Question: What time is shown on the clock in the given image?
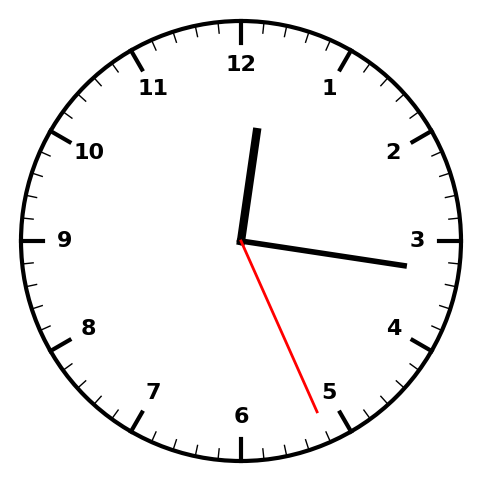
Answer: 12:16:26